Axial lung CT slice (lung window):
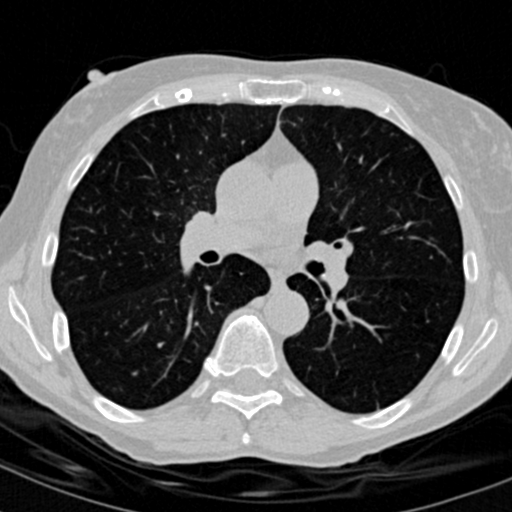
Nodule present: no